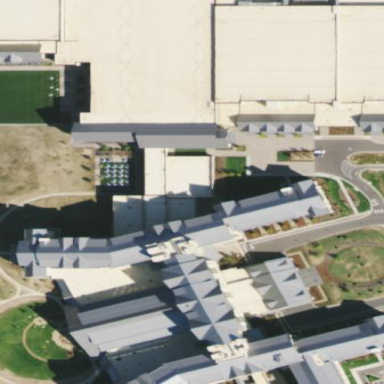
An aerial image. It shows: Grey building with distinctive roofing color.